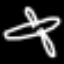
Label: airplane